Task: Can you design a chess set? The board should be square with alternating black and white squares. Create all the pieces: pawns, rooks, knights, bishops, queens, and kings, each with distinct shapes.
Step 1422:
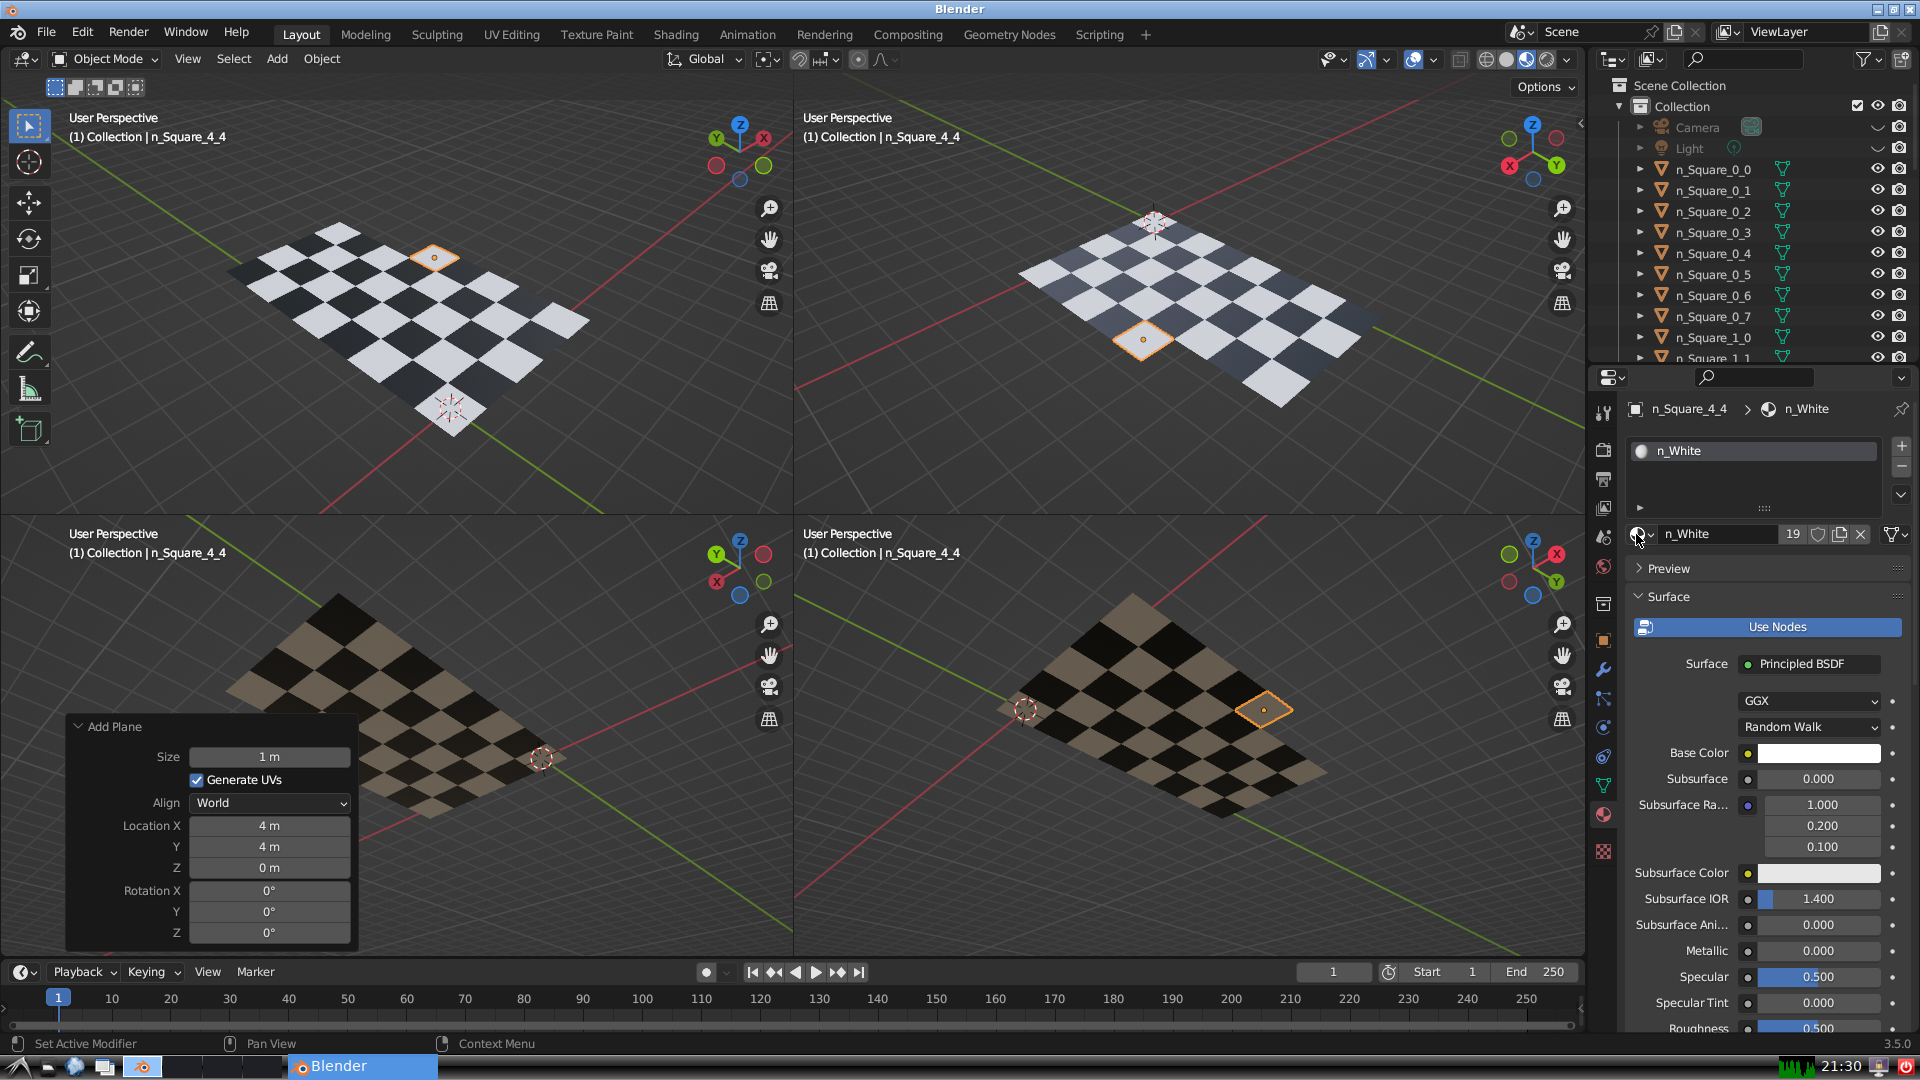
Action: {"mouse_move": [278, 58]}